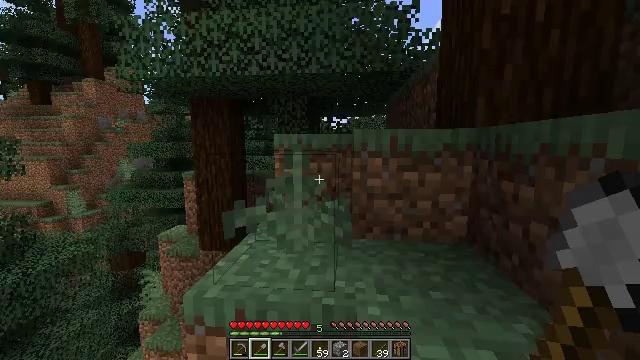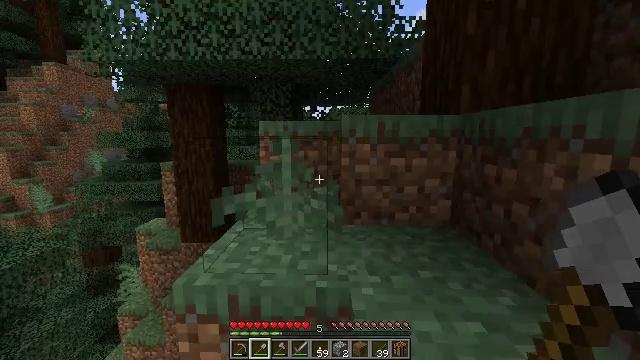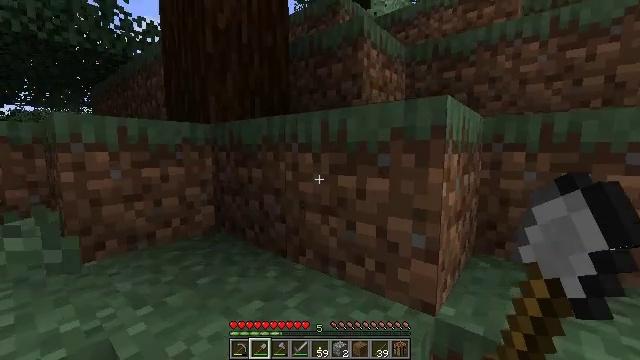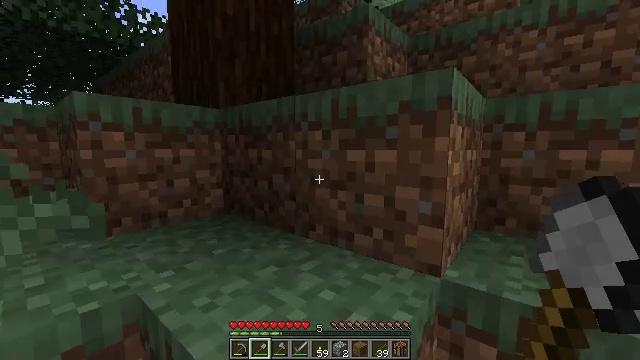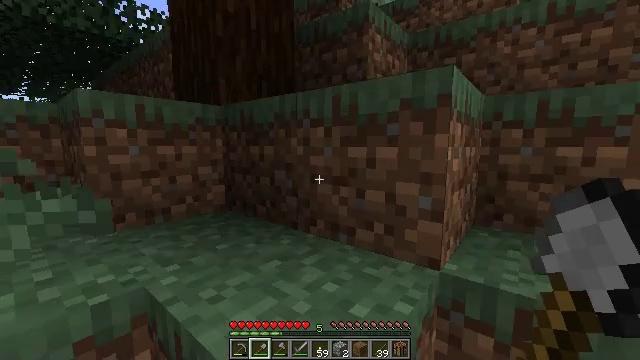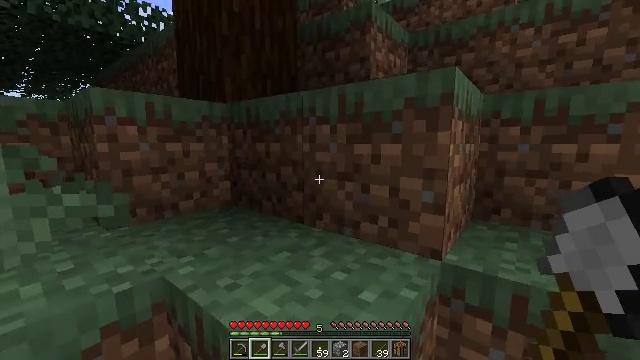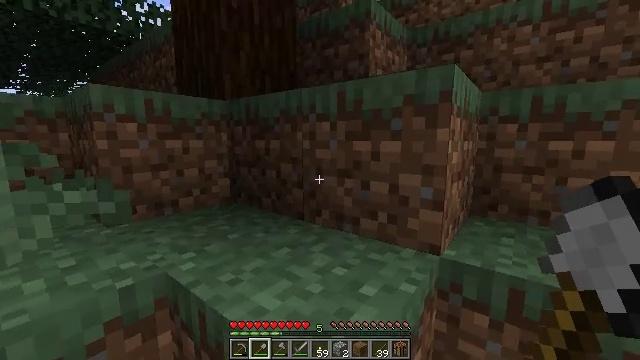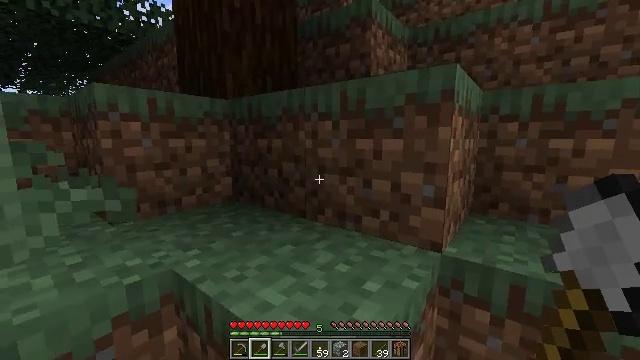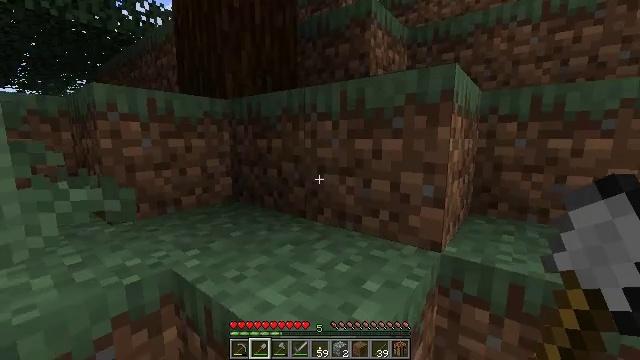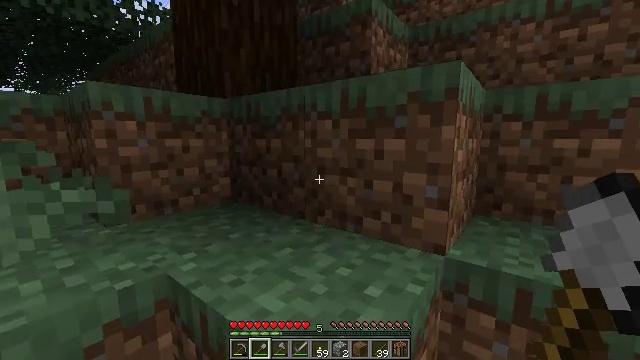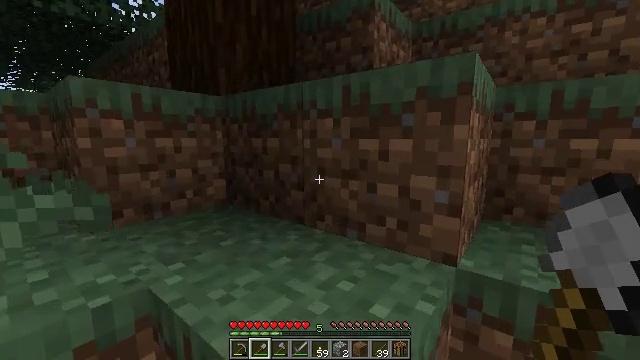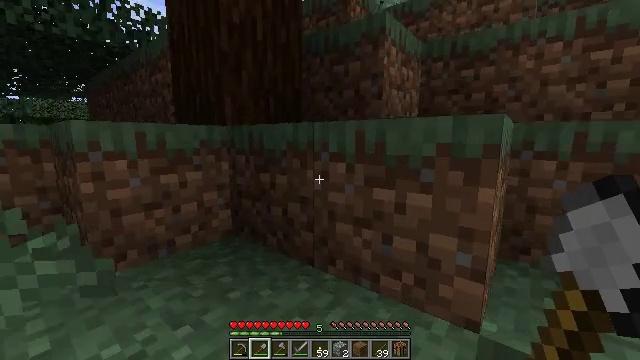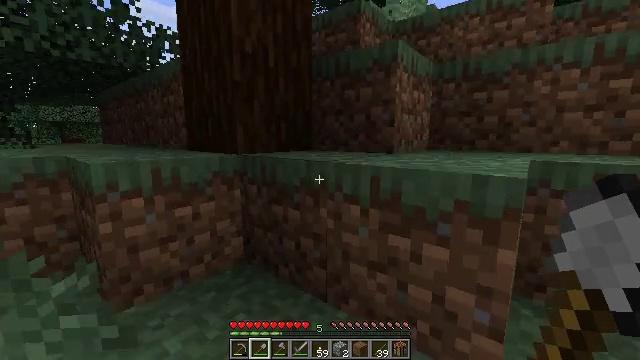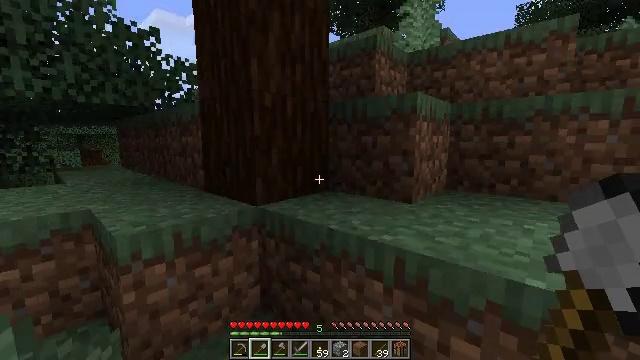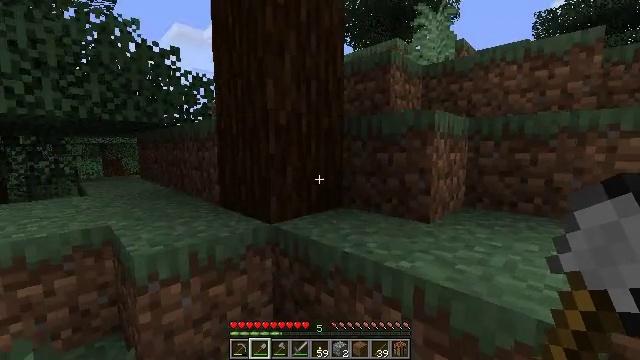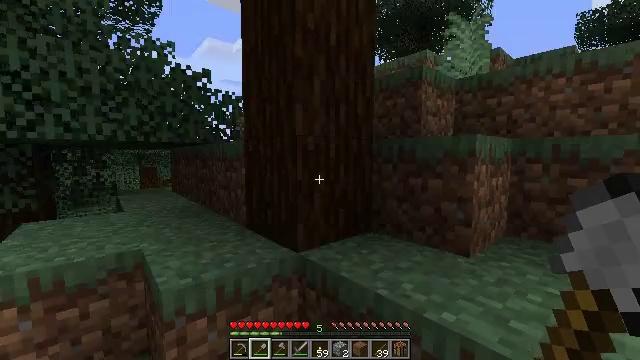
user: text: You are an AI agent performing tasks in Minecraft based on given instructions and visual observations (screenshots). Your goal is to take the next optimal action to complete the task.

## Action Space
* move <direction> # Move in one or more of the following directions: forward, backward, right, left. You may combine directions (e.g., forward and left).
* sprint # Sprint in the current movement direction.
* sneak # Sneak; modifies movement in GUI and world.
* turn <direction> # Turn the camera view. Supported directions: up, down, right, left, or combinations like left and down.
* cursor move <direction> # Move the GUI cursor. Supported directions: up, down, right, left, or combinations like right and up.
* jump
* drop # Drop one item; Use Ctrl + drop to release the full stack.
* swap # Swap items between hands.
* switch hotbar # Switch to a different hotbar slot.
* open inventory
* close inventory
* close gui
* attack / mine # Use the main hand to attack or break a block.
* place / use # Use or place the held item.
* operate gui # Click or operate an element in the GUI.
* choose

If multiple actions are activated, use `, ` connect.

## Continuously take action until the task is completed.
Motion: motion action
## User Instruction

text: Gather spruce leaves to collect foliage.
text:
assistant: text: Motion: move forward and move left
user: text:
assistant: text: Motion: move forward and move left, turn right and up, jump
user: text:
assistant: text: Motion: no_op
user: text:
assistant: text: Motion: no_op
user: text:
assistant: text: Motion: no_op
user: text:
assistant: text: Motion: no_op
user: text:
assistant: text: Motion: no_op
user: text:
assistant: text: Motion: no_op
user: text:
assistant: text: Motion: move forward
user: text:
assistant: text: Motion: move forward
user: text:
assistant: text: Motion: move forward, jump
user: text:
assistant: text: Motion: move forward, turn left, jump
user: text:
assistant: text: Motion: move forward, turn left and up, jump
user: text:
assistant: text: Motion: move forward, turn left and up, jump
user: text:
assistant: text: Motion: move forward, turn left and up
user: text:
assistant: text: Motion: move forward and move left, turn left
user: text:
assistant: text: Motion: move forward and move left, turn left
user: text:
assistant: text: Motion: move forward and move left, turn left
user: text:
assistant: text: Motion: move forward and move left
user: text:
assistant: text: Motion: move forward
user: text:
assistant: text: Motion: move forward, turn right
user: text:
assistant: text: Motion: move forward, turn right
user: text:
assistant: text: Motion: move forward and move right, turn right
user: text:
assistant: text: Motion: move forward and move right, turn right
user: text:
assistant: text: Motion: move forward and move right, turn right and up
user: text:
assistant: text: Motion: move forward and move right
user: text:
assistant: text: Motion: move forward and move right
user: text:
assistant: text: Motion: move forward, jump
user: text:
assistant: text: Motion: move forward, turn left, jump
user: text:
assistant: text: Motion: move forward, turn left and up, jump